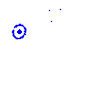
Particle: kaon